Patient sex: F
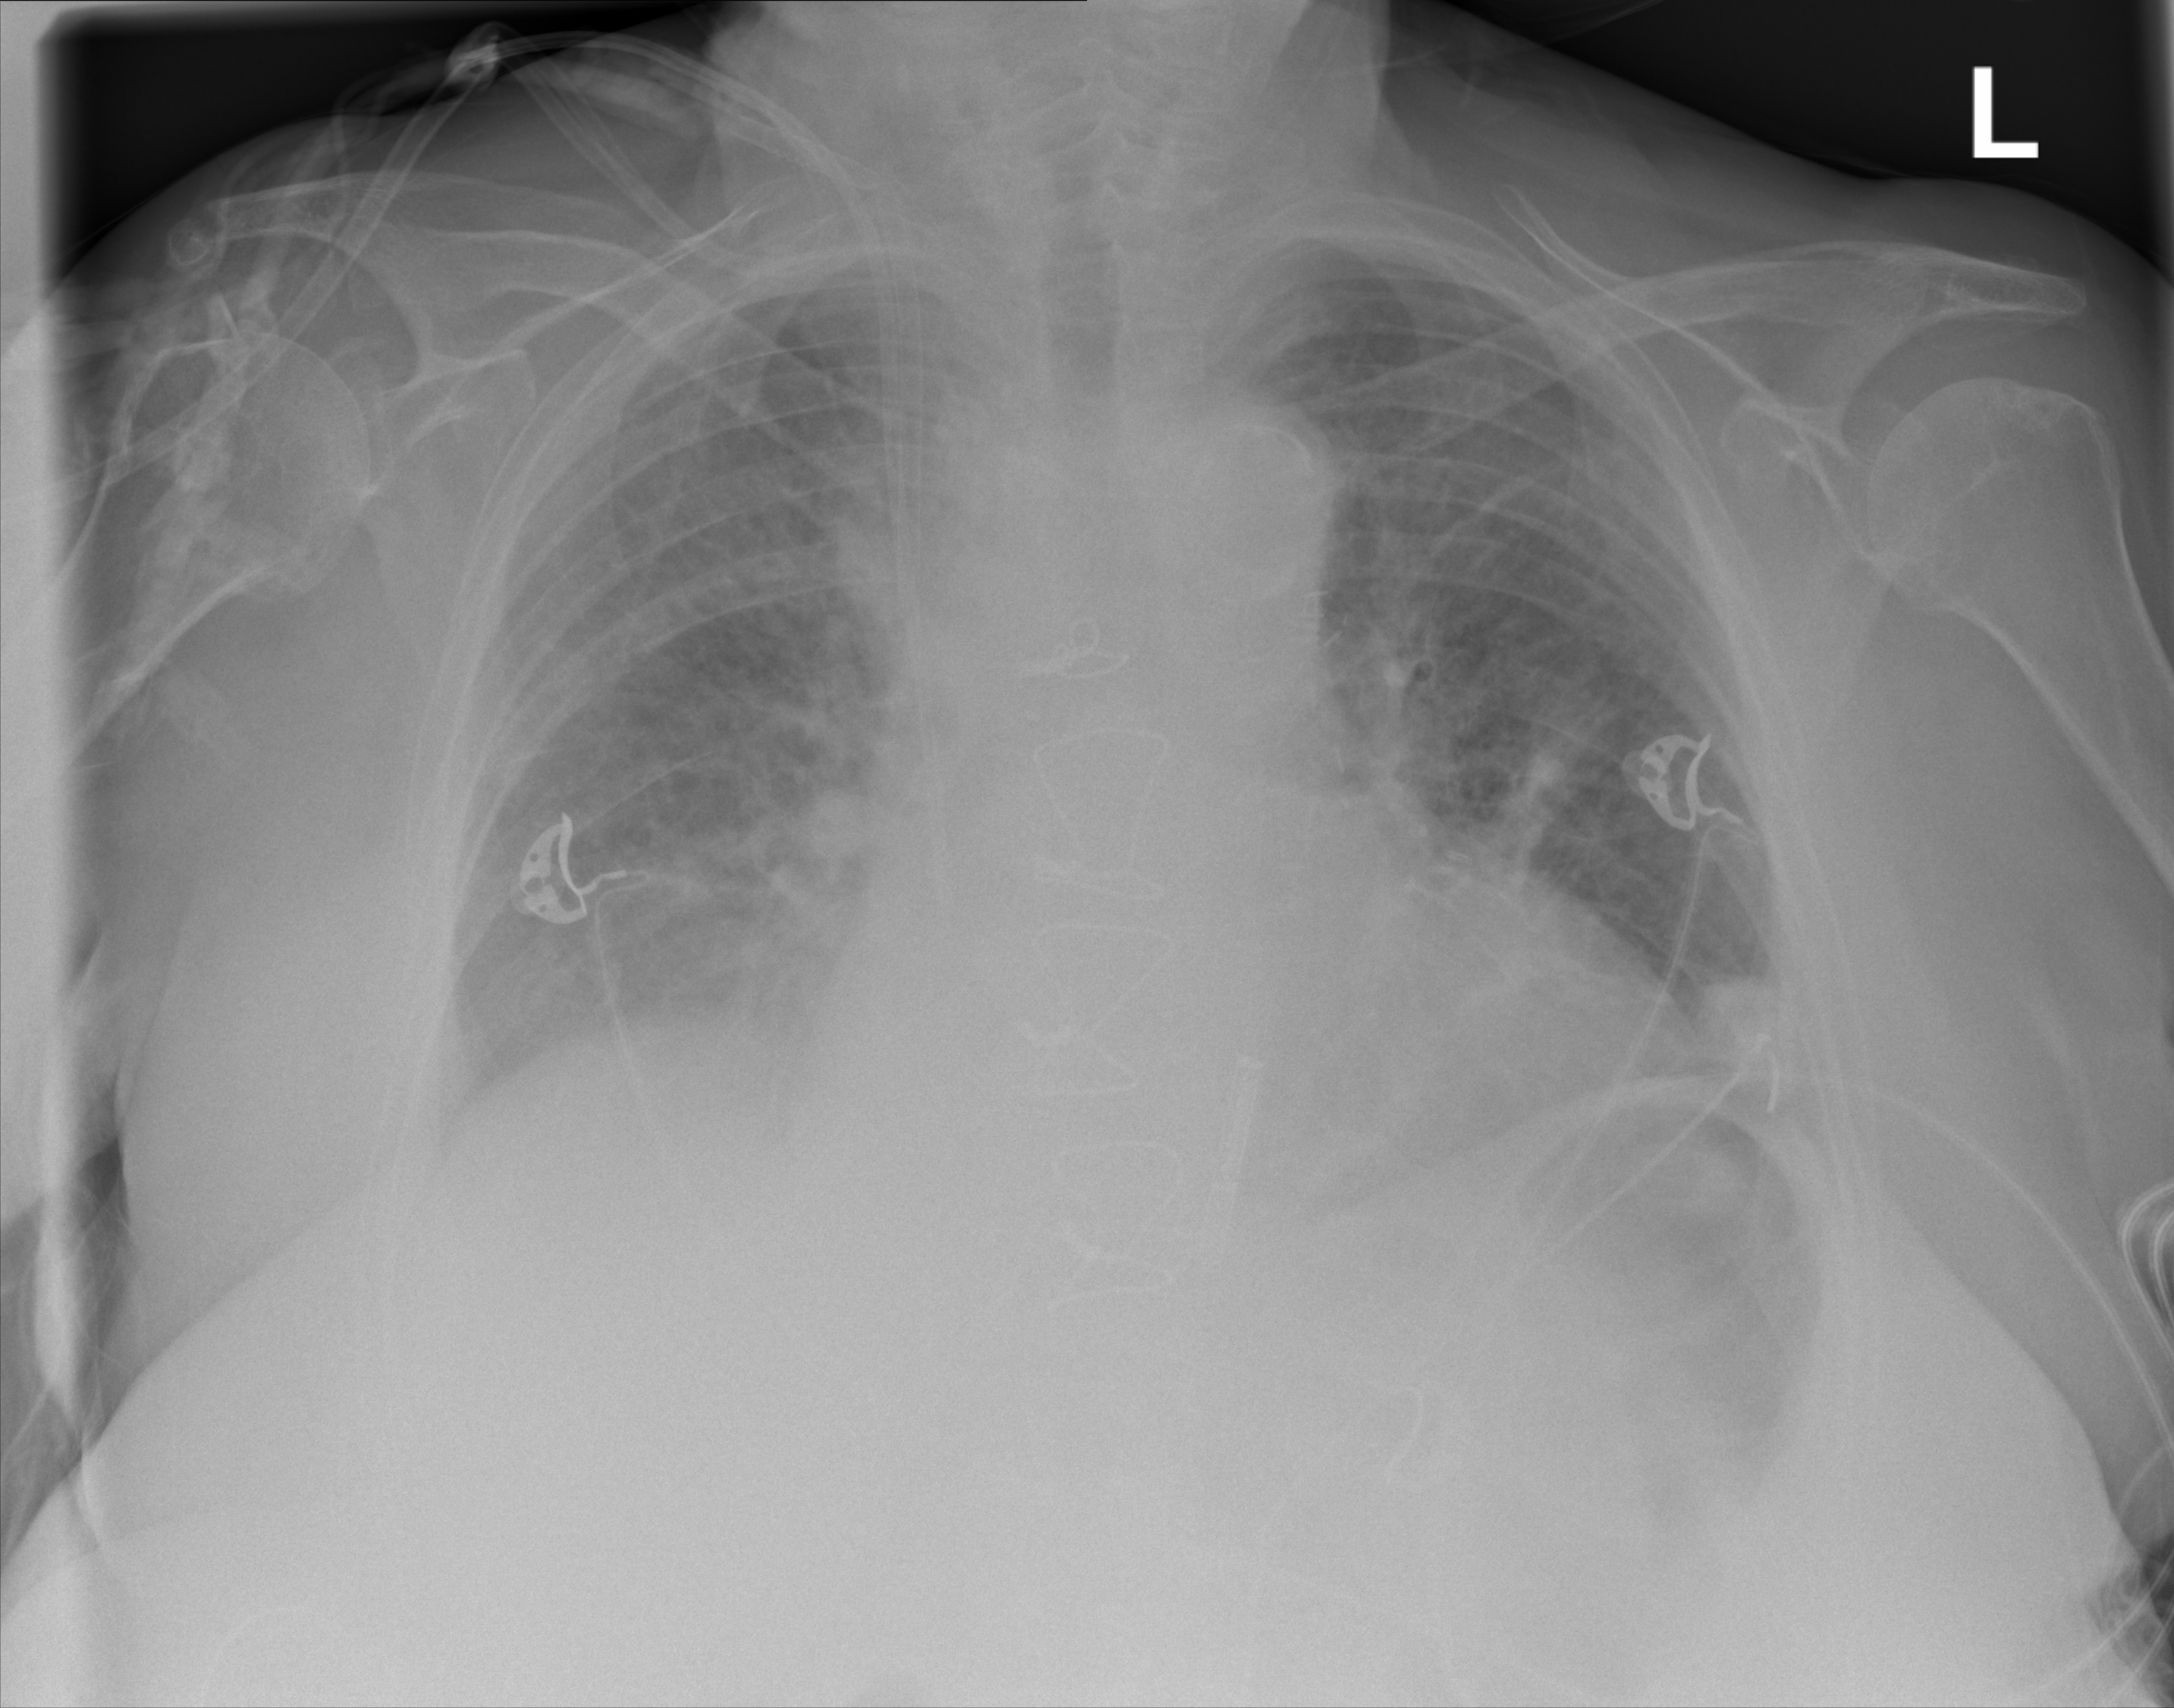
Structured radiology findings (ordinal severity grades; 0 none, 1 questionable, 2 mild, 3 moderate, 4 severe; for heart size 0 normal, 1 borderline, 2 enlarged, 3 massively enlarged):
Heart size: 2
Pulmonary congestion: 2
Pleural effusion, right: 2
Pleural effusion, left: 2
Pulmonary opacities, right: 2
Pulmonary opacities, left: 0
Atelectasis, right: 0
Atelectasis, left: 2